Brain MRI, t2w sequence, axial 2D slice.
Patient: age 39, sex F, weight 95 kg, height 1.95 m
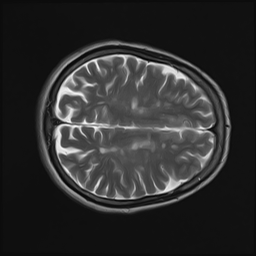